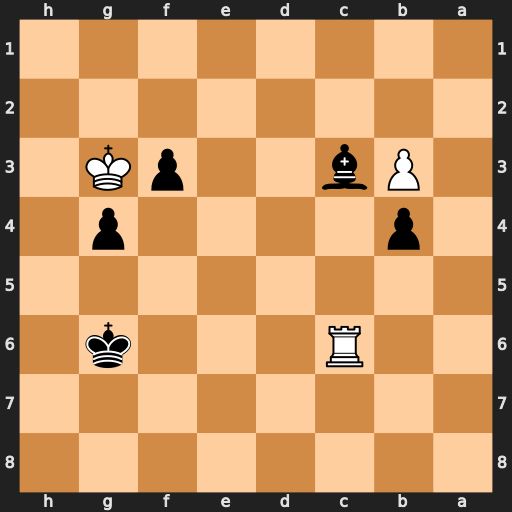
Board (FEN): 8/8/2R3k1/8/1p4p1/1Pb2pK1/8/8
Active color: b
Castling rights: -
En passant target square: -
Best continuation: Kf5 Rc5+ Be5+ Kf2 Ke4 Rc4+ Bd4+ Kg3 Ke3